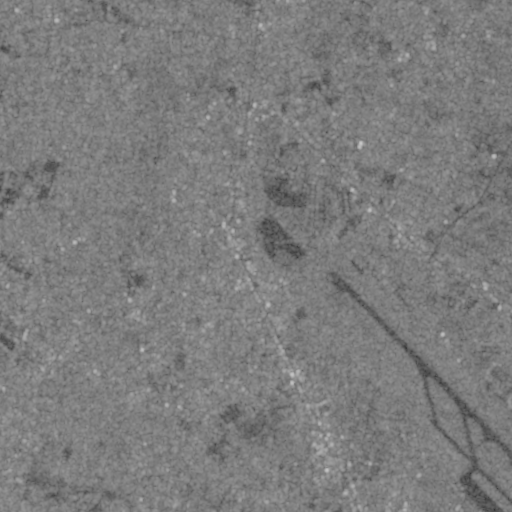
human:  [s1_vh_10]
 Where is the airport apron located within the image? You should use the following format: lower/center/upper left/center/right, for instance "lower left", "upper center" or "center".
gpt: The airport apron is located in the lower right of the image.
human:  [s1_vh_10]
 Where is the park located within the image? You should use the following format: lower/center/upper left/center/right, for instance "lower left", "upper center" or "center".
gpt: The park is located in the lower center of the image.
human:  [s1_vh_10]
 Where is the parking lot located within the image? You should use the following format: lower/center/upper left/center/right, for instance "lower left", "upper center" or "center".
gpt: The parking lot is located in the upper left of the image.
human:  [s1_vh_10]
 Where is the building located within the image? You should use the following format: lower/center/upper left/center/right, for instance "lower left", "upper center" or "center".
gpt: There is no building in the image.

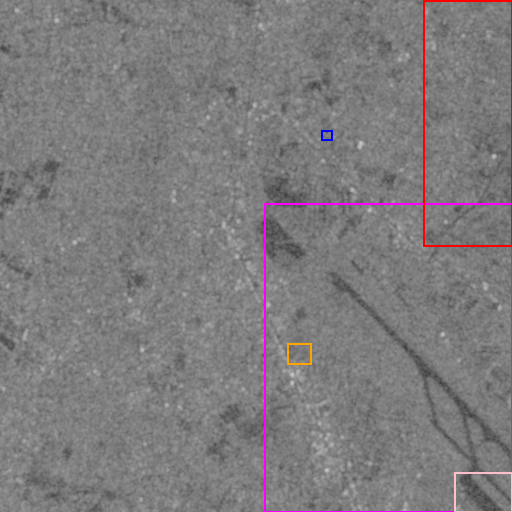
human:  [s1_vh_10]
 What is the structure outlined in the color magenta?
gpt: The structure outlined in magenta is an airport.
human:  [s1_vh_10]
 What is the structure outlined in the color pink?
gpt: The structure outlined in pink is an airport apron.
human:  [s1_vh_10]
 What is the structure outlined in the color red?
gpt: The structure outlined in red is a crop field.
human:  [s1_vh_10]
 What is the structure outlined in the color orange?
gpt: The structure outlined in orange is a park.
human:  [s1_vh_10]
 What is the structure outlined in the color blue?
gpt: The structure outlined in blue is a parking lot.
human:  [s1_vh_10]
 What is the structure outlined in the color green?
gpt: There is no green outline.